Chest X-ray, AP view. Patient: 21 years old, sex M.
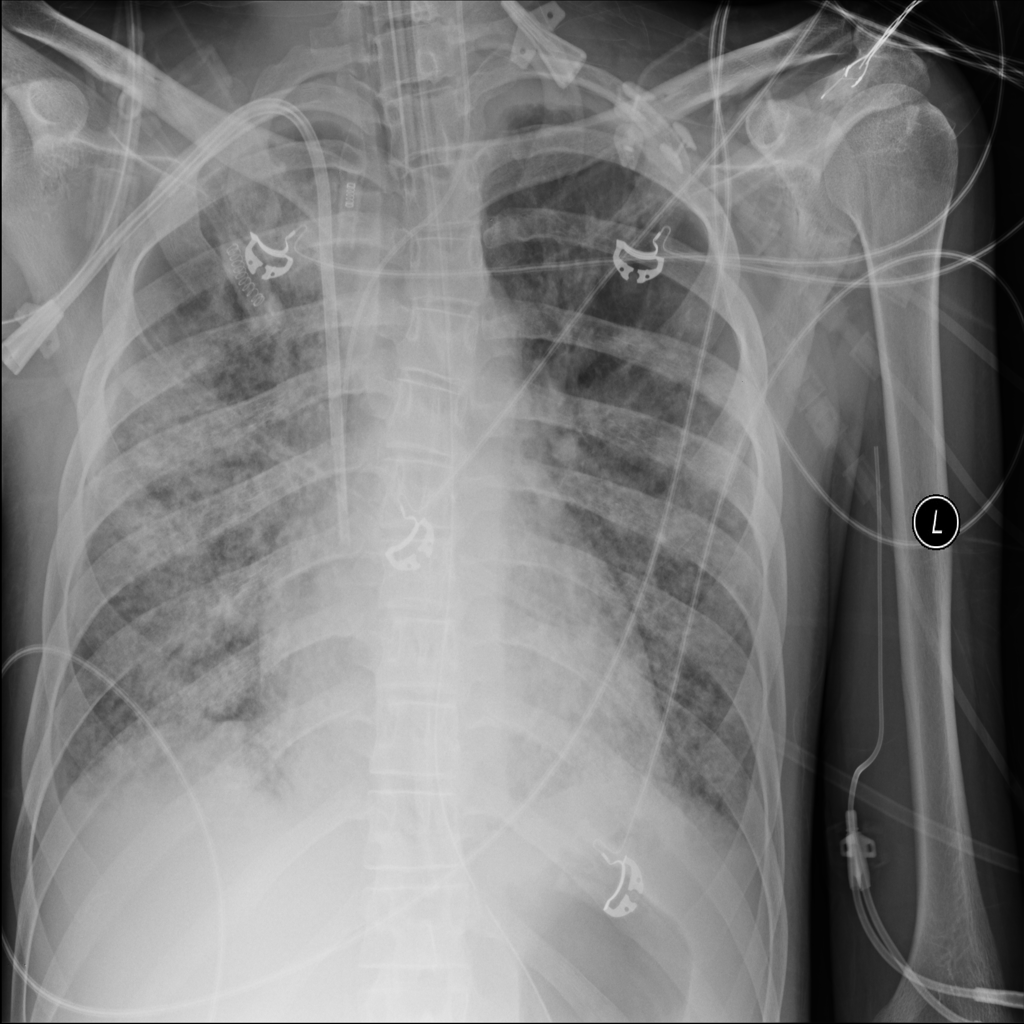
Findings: No Finding